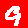
Digit: 9